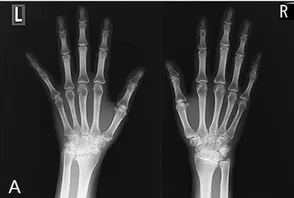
X-ray of bilateral fingers and wrists at the diagnosis:.
erosions with deformity of the carpal bones in the hands.
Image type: radiology (x_ray)